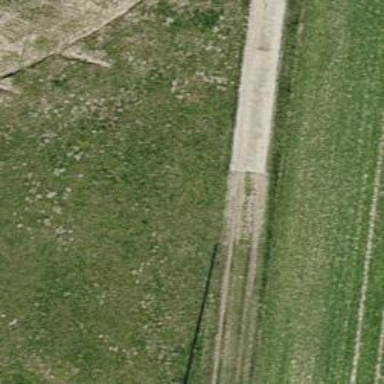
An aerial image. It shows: Concrete track with grade 1 standard.